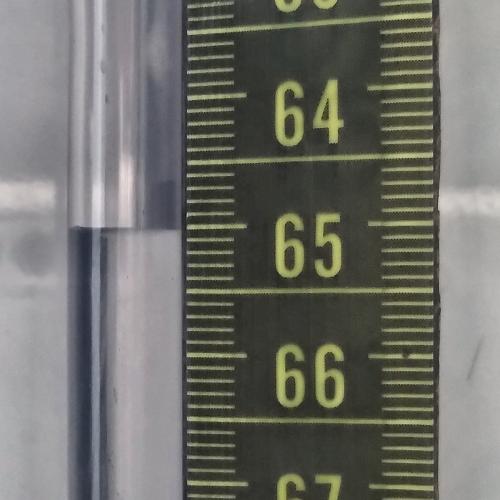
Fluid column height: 65.0 cm